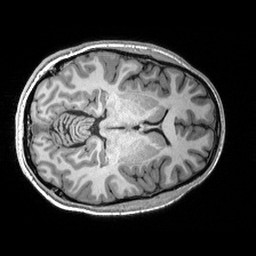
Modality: T1w
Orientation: axial
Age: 28
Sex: male
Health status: healthy
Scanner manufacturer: siemens
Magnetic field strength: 3 T
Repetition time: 2.53 s
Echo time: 0.00288 s